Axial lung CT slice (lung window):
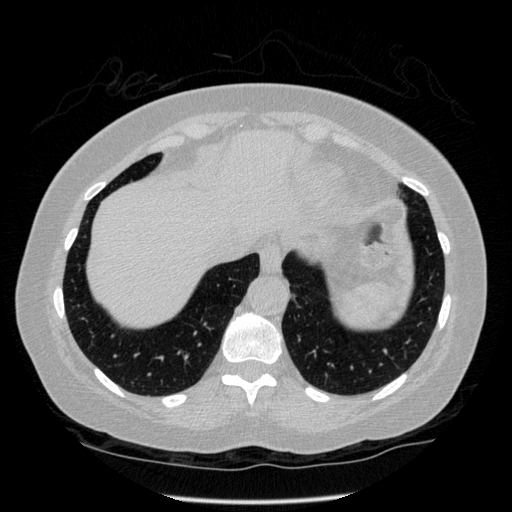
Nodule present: no